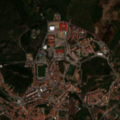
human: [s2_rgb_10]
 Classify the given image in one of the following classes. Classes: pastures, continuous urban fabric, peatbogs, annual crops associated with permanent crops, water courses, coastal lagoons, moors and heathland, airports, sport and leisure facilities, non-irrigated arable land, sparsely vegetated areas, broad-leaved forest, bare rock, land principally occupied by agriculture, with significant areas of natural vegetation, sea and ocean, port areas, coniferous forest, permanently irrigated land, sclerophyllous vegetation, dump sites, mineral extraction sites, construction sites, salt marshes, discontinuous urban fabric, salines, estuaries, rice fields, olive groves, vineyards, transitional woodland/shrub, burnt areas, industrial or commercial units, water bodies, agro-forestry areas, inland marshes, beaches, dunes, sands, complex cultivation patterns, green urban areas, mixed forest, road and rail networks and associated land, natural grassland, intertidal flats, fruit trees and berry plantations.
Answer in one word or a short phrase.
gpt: continuous urban fabric